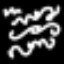
Label: squiggle